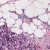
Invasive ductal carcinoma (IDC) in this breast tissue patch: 1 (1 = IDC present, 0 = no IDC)